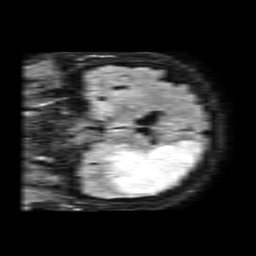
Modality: FLAIR
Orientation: coronal
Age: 58
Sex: female
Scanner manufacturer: philips
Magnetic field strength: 1.5 T
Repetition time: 6 s
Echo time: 0.1044 s